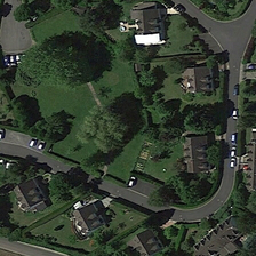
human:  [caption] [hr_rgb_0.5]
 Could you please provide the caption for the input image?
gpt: Residential area with many trees.

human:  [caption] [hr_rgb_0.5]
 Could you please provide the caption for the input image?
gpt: The housing environment is very good.

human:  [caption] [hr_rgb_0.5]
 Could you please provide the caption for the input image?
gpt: A residential area with lots of trees.

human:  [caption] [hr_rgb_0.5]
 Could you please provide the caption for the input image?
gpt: The living environment is very good.

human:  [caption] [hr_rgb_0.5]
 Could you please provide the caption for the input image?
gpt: residential areas with many trees.